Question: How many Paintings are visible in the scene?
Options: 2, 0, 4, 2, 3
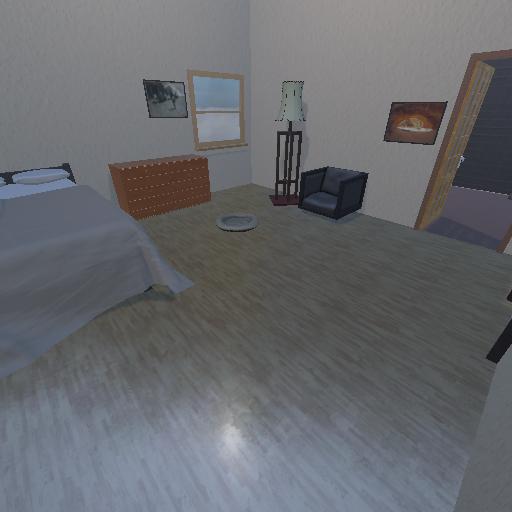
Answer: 2